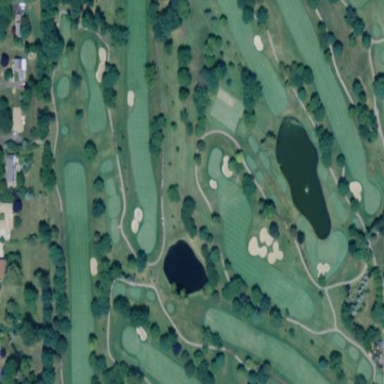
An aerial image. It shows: Path for both roads and golfers.